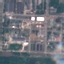
Land use / land cover: Industrial